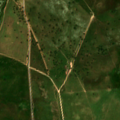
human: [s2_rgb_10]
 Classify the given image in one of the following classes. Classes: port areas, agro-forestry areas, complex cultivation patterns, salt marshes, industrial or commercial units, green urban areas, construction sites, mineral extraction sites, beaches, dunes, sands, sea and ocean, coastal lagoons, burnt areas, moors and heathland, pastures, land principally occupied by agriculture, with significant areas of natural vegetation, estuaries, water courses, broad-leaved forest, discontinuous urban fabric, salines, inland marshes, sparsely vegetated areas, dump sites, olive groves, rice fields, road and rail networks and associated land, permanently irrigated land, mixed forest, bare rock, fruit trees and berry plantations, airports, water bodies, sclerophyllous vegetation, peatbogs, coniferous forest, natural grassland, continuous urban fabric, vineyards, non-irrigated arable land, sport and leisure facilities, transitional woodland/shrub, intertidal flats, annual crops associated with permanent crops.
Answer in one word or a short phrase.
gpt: non-irrigated arable land, agro-forestry areas